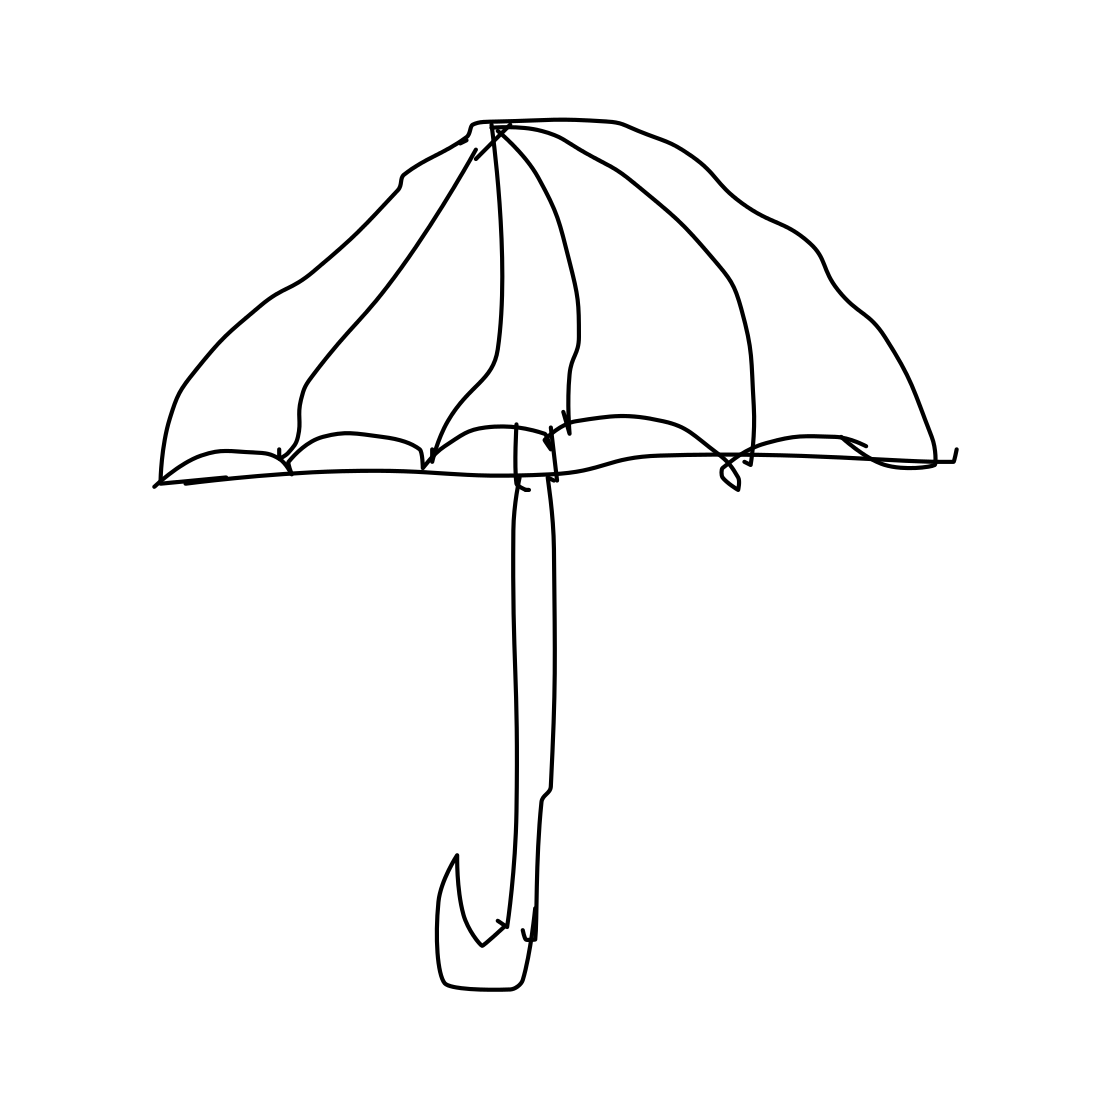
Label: umbrella